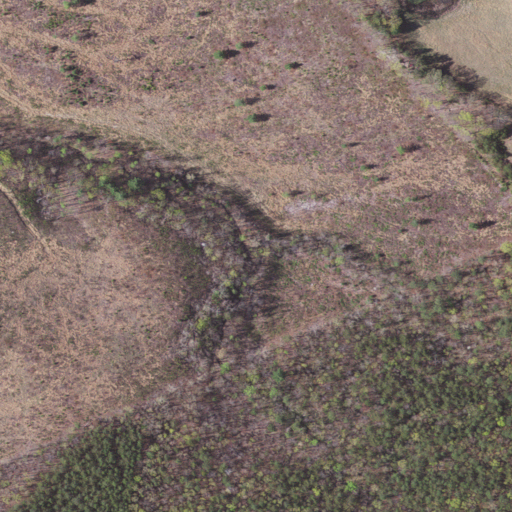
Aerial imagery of valley in Virginia named Shanty Hollow containing shrub, deciduous forest, grassland, mixed forest, evergreen forest, pasture, and open development